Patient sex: F
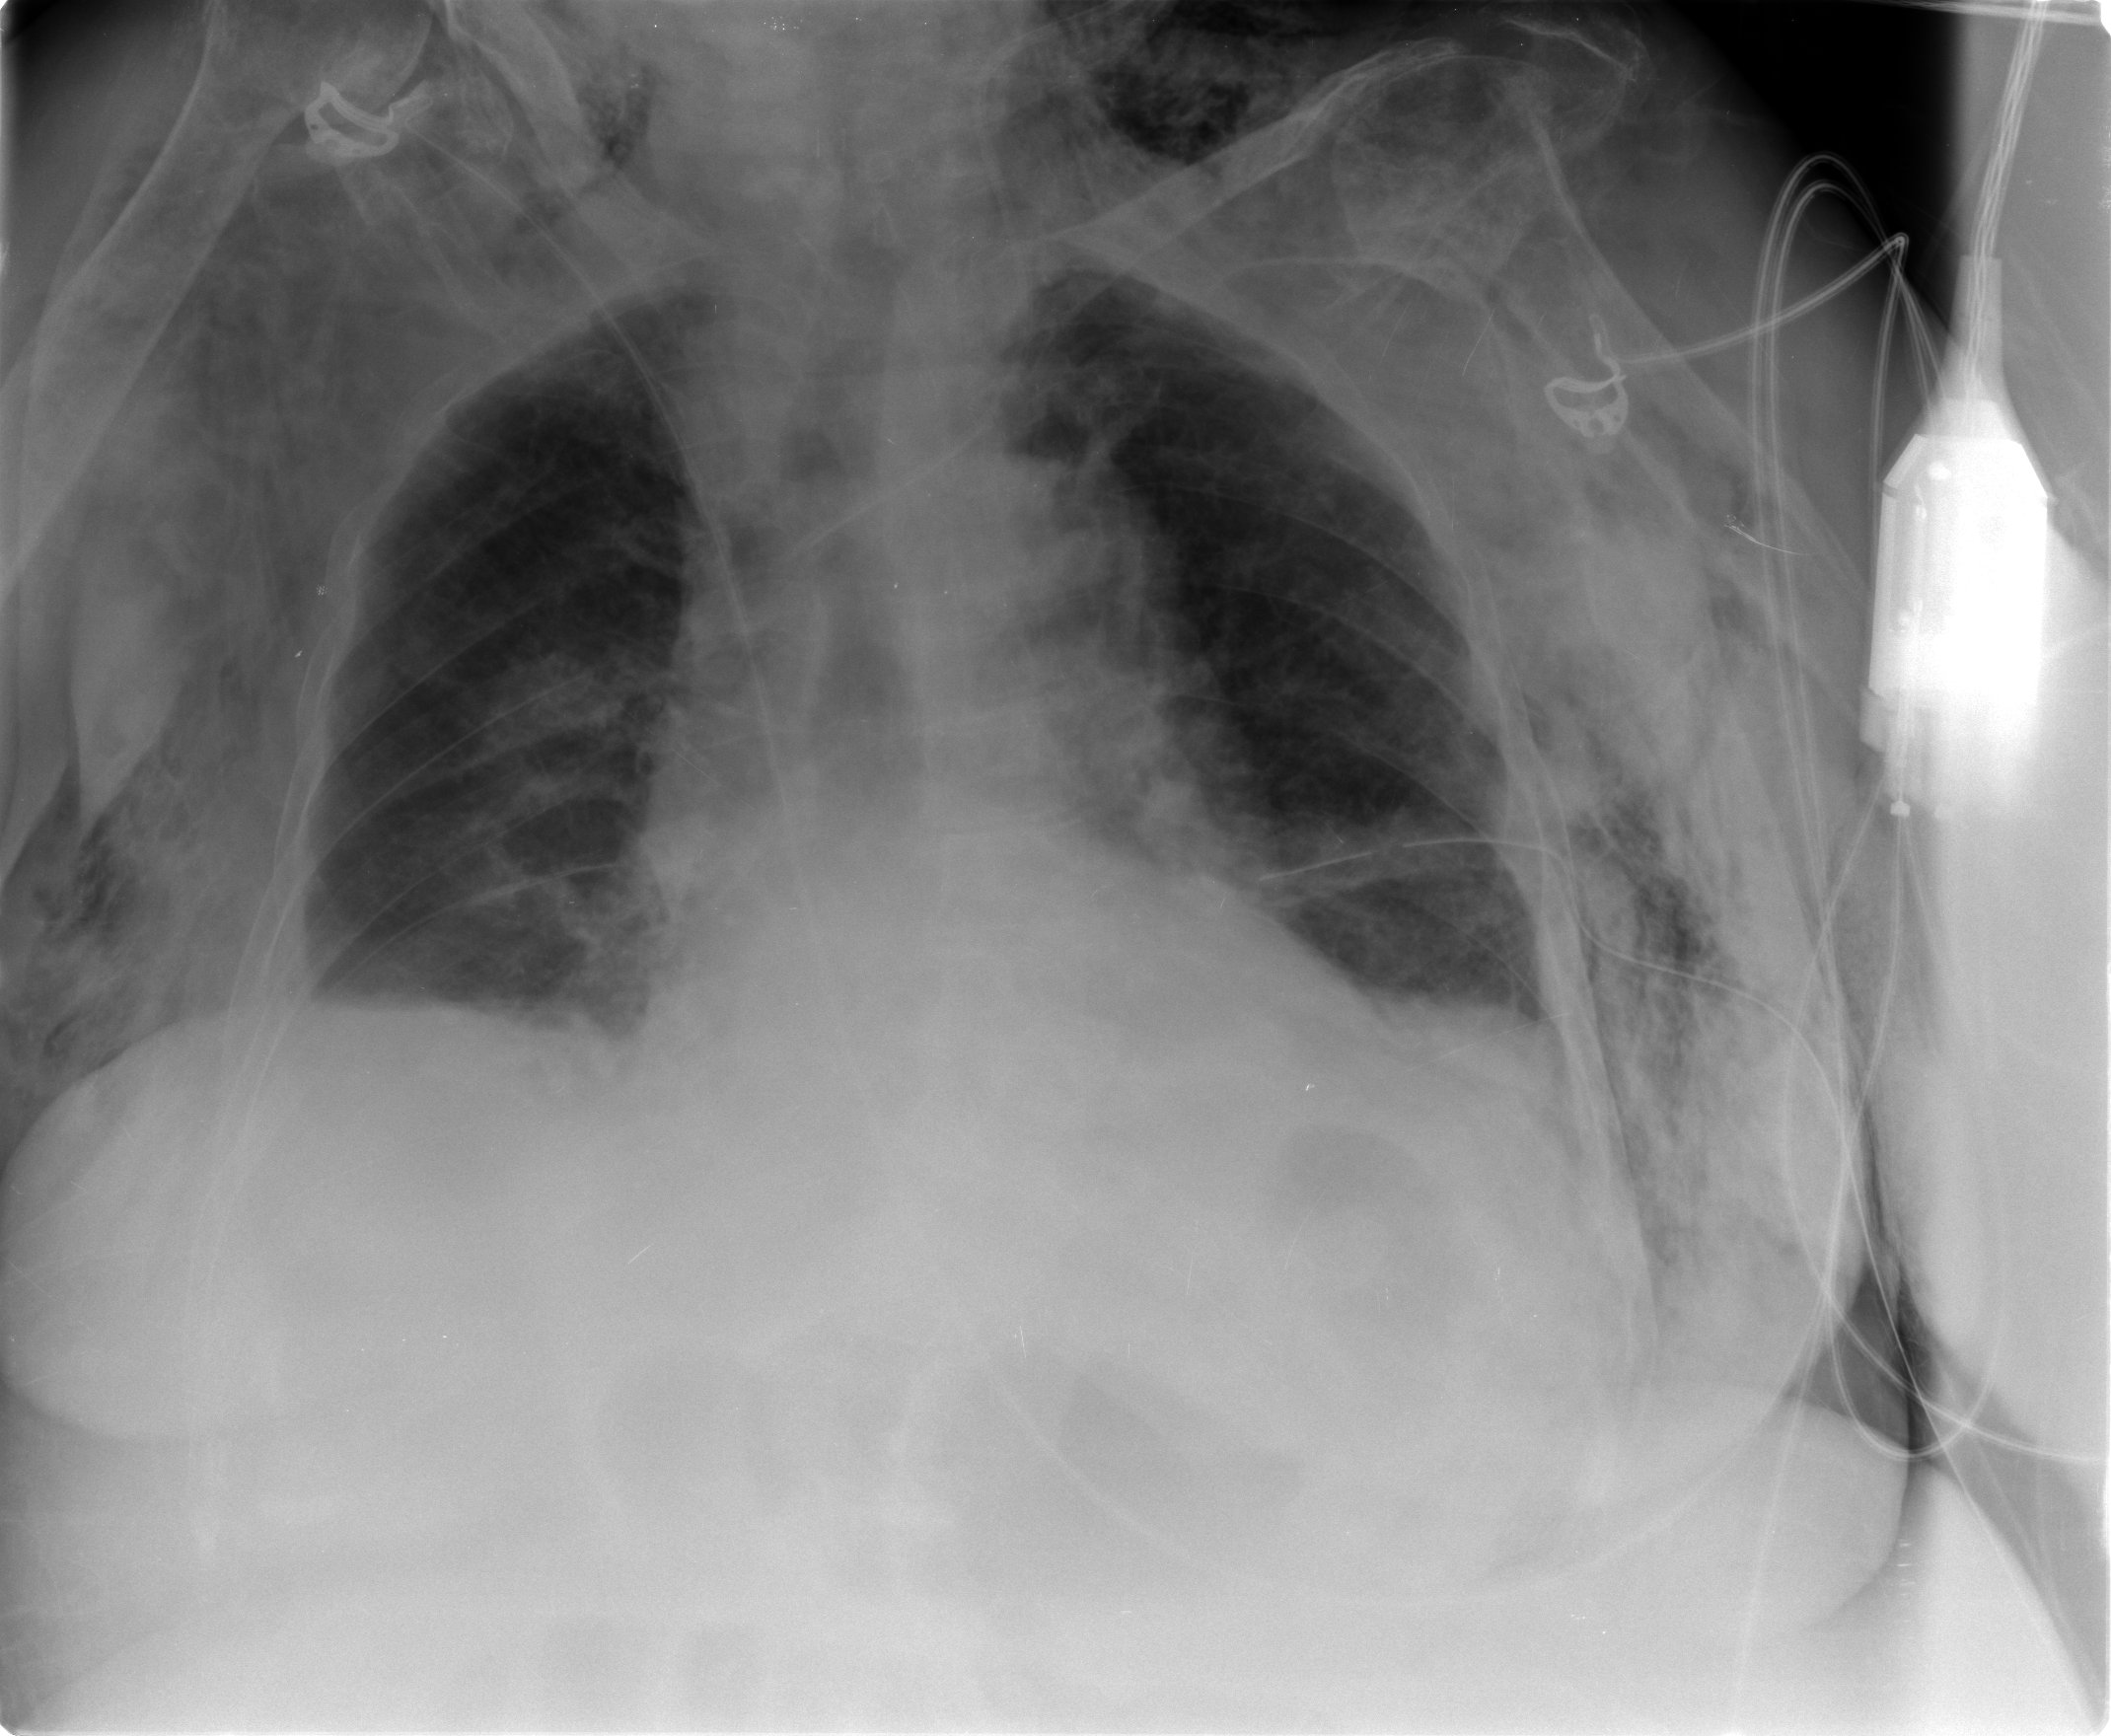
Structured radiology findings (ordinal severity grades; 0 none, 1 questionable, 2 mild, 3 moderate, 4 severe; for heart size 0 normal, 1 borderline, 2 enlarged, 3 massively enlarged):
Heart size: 2
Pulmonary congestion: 0
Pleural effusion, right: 0
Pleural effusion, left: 1
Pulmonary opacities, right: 0
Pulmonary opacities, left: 0
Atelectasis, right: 1
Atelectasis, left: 1